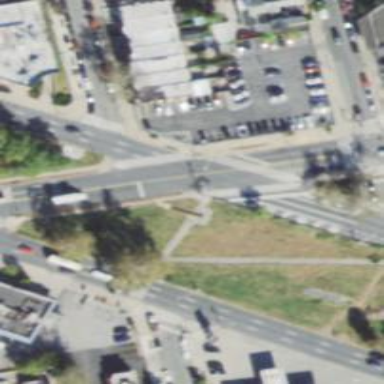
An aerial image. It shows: Pedestrian crossing with zebra markings on the footway.